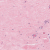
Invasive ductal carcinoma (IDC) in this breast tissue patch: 0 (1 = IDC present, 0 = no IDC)